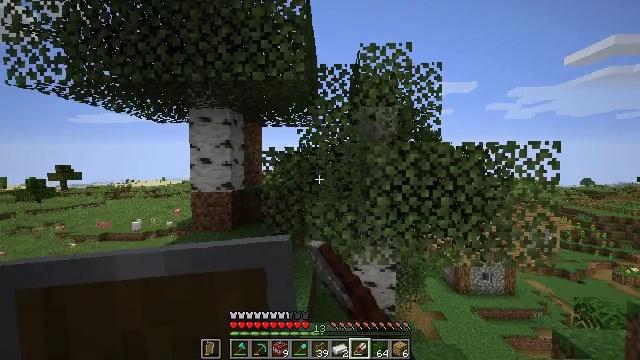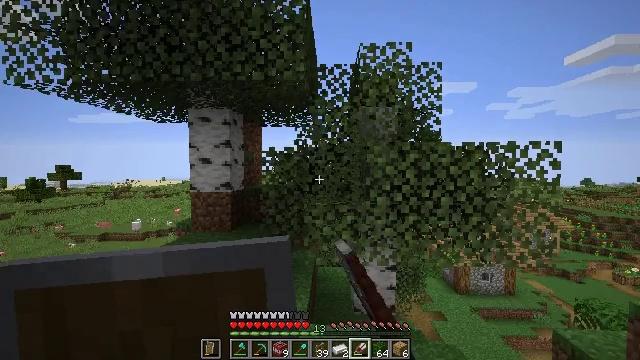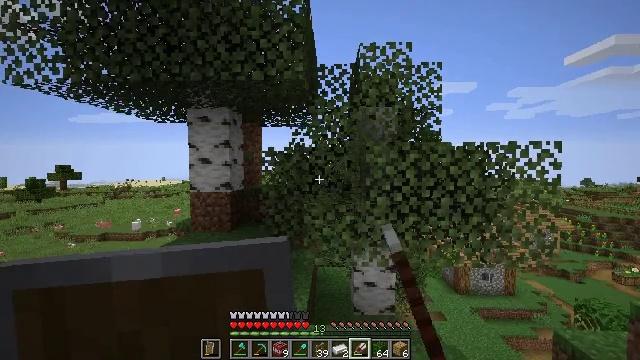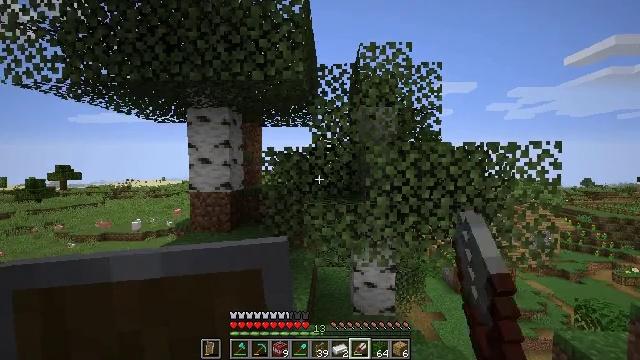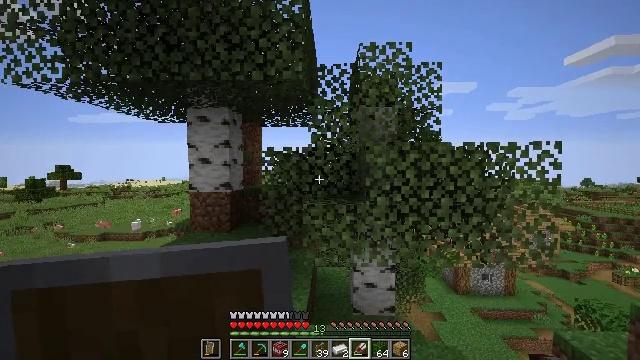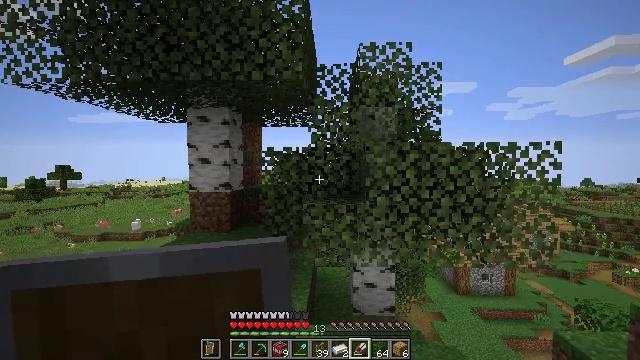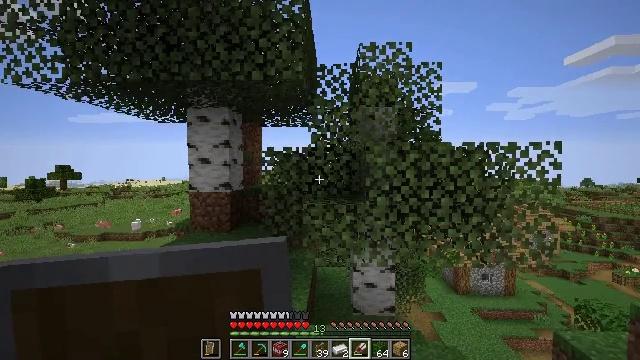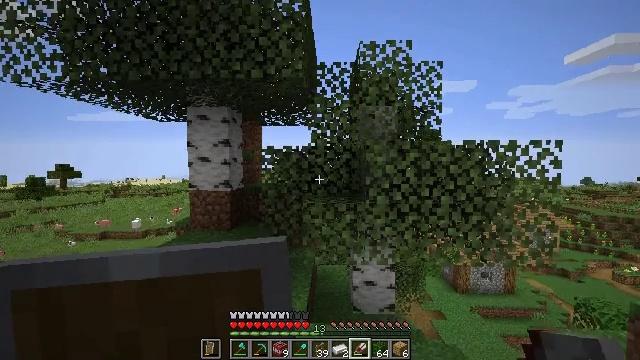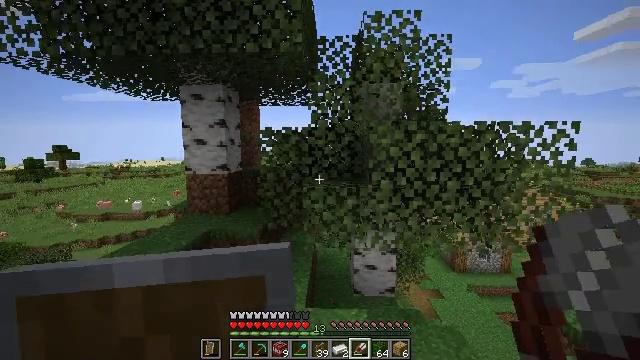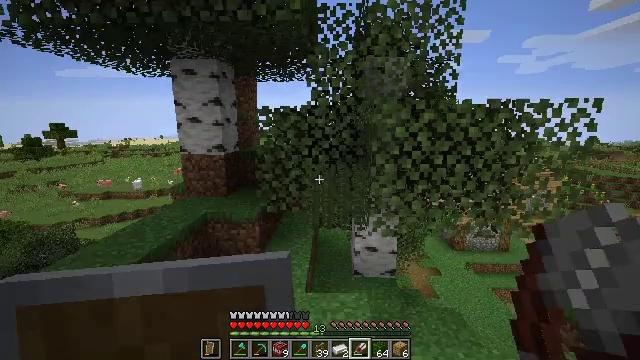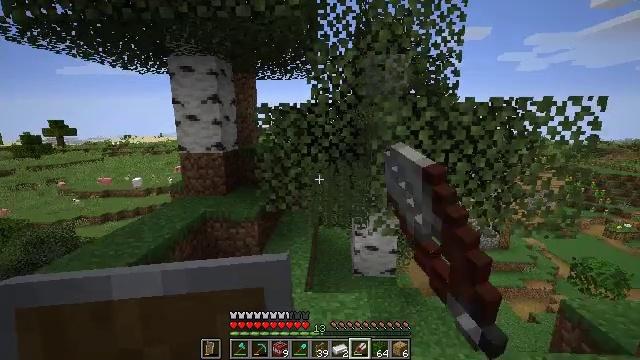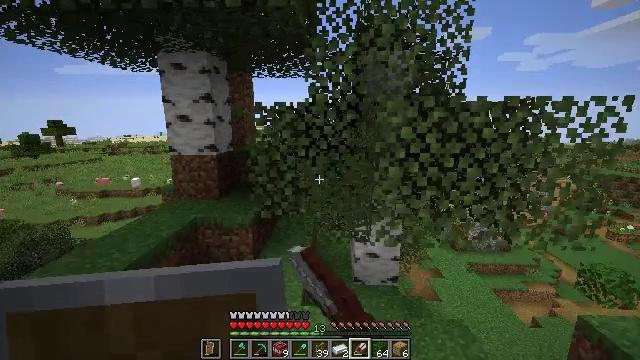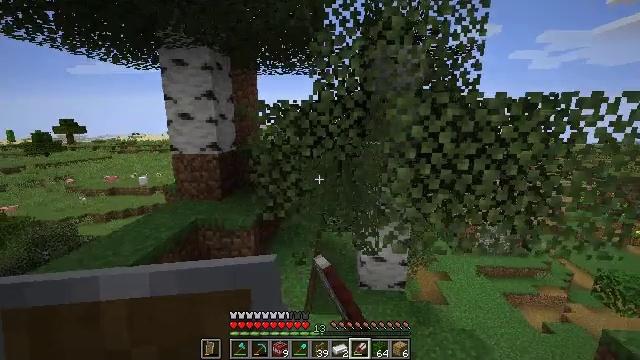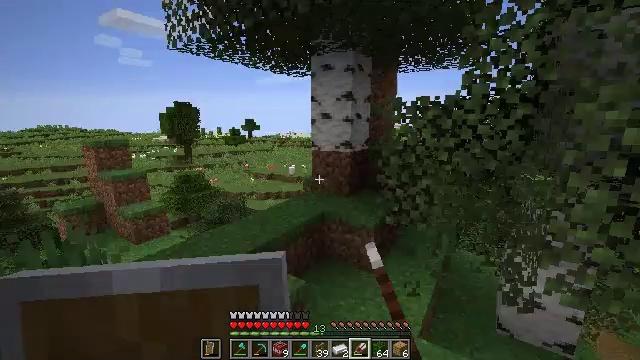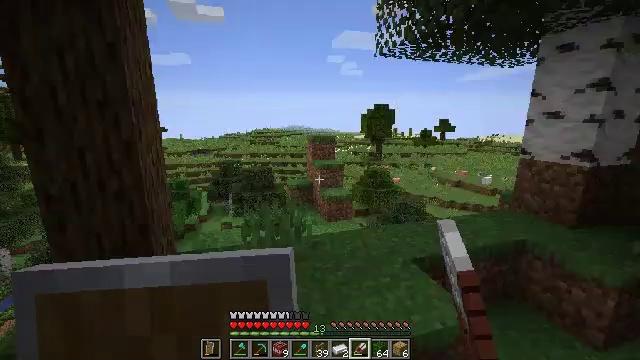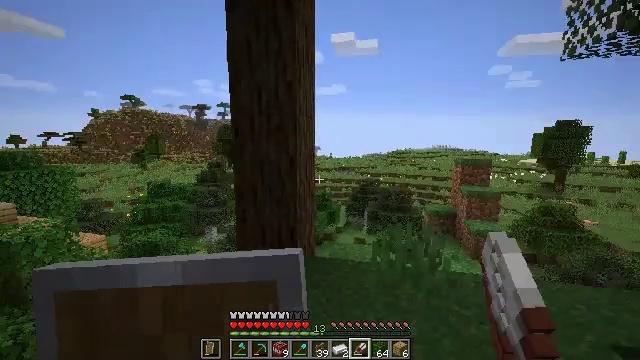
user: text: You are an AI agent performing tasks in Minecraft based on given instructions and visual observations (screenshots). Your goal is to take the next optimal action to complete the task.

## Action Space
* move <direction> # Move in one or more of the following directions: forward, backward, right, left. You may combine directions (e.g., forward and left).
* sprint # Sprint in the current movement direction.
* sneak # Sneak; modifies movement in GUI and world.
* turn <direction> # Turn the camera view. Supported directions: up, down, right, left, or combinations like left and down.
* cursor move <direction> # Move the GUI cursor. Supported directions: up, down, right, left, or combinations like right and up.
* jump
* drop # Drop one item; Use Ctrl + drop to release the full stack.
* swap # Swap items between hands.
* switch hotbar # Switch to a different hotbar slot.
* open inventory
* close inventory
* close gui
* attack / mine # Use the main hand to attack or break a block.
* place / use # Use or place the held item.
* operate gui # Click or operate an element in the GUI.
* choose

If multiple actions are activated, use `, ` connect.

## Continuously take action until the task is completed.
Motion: motion action
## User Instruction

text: Break the birch leaves block.
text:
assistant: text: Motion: attack / mine
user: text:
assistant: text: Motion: attack / mine
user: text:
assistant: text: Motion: attack / mine
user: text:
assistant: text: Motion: attack / mine
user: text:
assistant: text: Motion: attack / mine
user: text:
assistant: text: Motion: attack / mine
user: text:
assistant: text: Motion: move forward, attack / mine
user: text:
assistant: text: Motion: move forward, turn down, attack / mine
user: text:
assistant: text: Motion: move forward, turn down, attack / mine
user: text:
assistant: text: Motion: move forward, attack / mine
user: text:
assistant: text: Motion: move forward, attack / mine
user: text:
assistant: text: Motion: move forward, turn left, attack / mine
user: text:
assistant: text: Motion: turn left, attack / mine
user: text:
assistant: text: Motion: turn left
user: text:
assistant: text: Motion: turn left and up
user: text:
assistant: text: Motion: turn left and up
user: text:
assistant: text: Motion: no_op